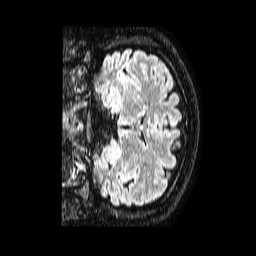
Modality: FLAIR
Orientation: coronal
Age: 33
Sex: female
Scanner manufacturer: philips
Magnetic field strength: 1.5 T
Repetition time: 4.8 s
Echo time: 0.3 s